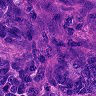
Metastatic tissue present: yes